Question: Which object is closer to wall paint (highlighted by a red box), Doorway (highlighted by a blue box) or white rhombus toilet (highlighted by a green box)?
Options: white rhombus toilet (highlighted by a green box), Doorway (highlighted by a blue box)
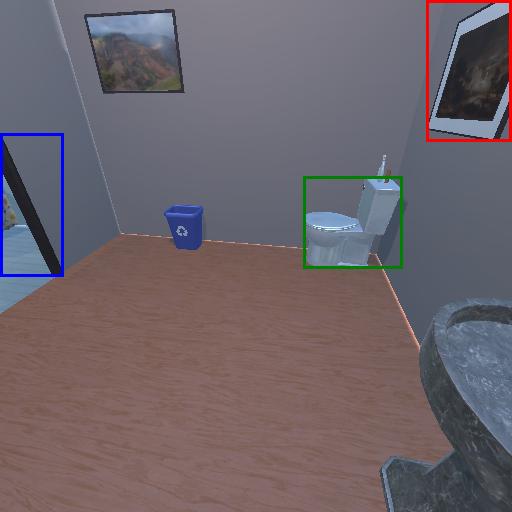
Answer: white rhombus toilet (highlighted by a green box)